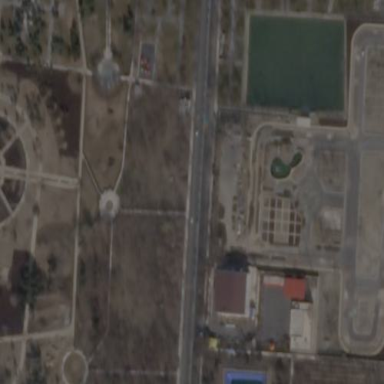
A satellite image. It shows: Park.